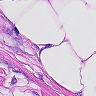
Metastatic tissue present: yes